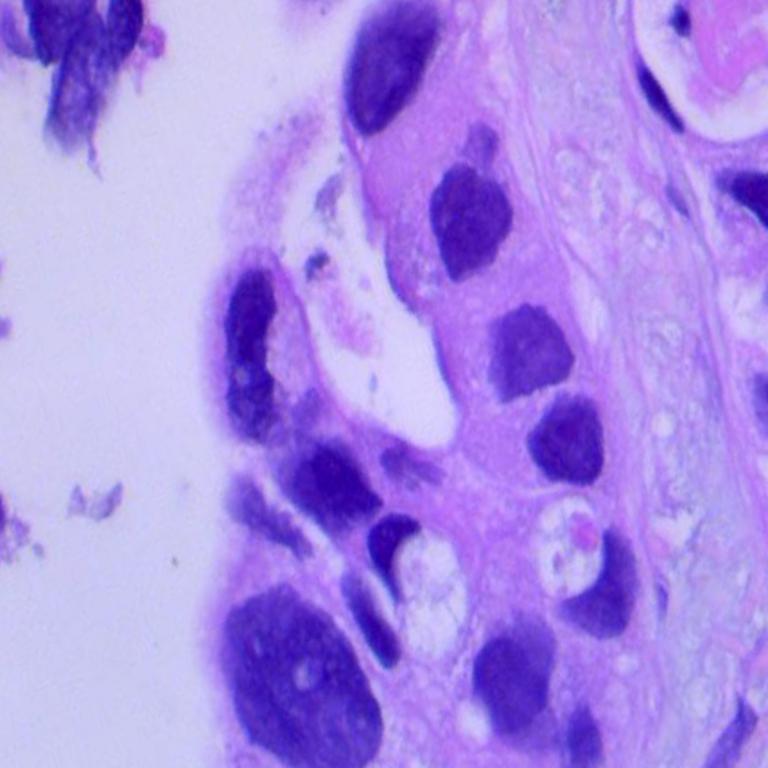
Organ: lung
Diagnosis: adenocarcinomas